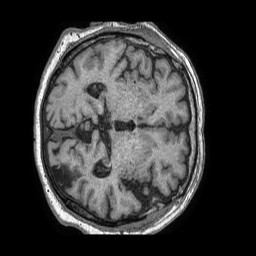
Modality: T1w
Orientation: axial
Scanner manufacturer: philips
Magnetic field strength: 1.5 T
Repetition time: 0.007582 s
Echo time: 0.003445 s